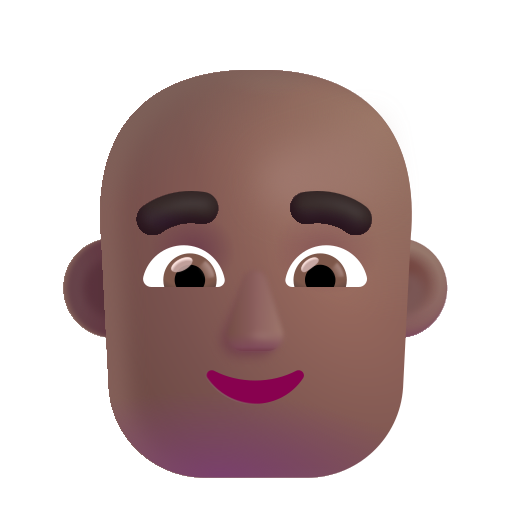
man bald color  dark